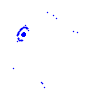
Particle: electron